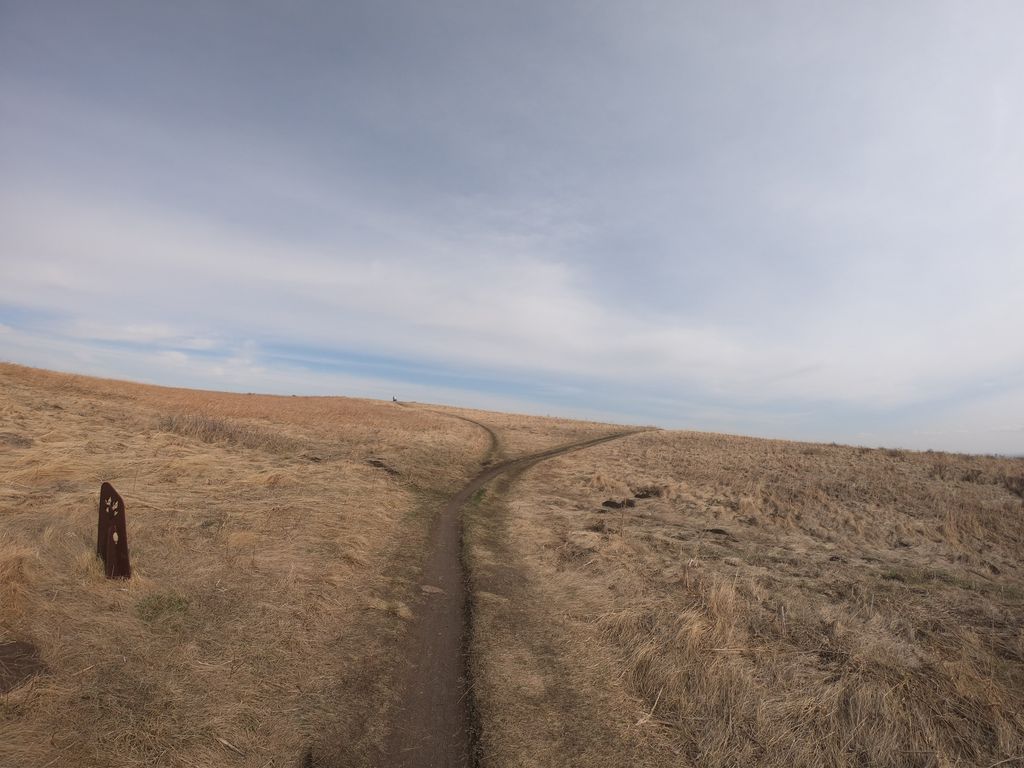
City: calgary